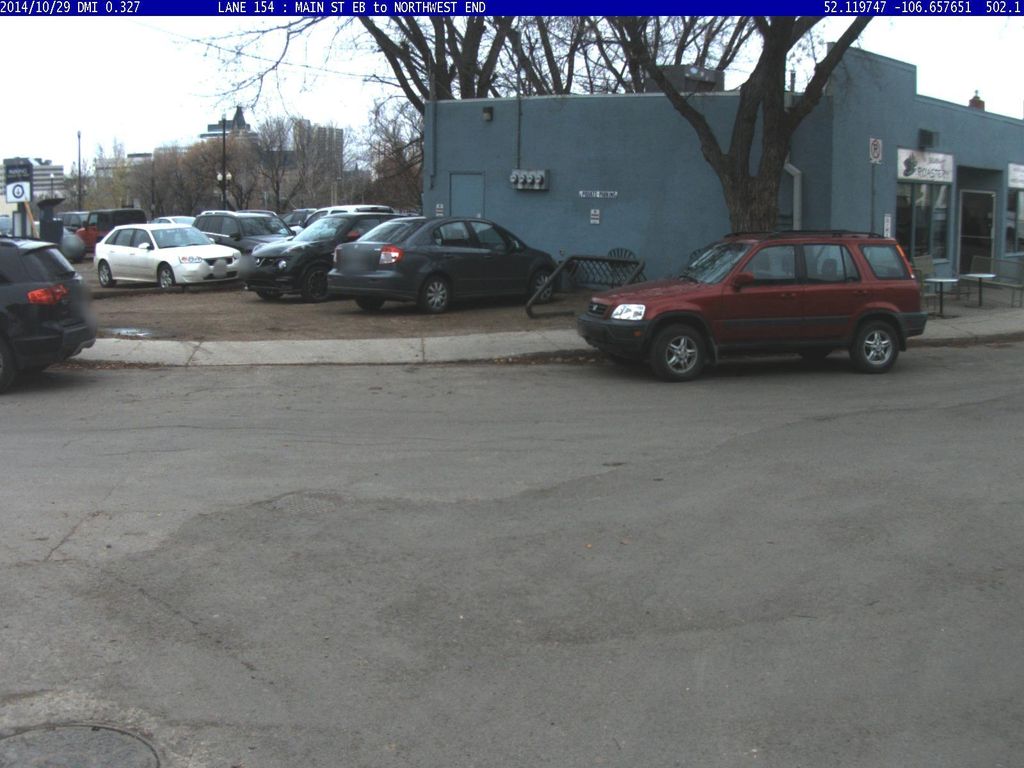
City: saskatoon